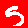
Digit: 5